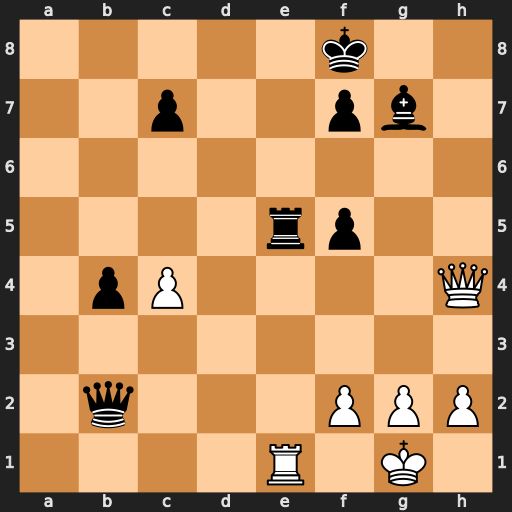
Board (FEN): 5k2/2p2pb1/8/4rp2/1pP4Q/8/1q3PPP/4R1K1
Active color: w
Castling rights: -
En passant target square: -
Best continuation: Qd8+ Re8 Qxe8#